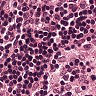
Metastatic tissue present: no